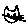
Label: cat